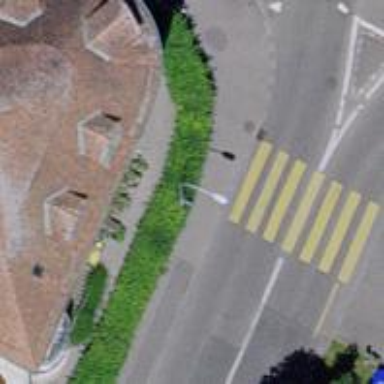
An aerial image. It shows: Kerb barrier.